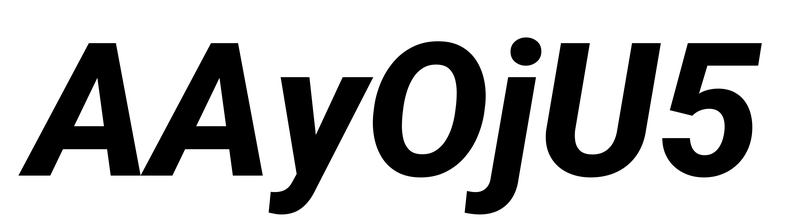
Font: Roboto-Italic_ExtraBold_Italic